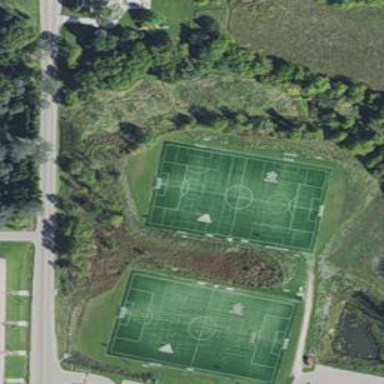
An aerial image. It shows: Soccer pitch designated for leisure and sports activities.